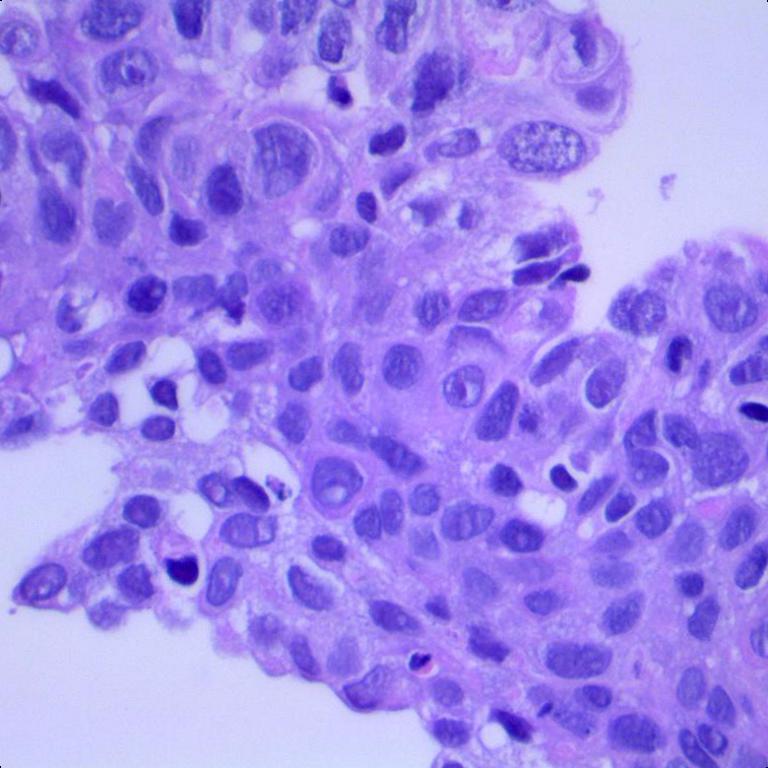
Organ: lung
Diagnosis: squamous carcinomas